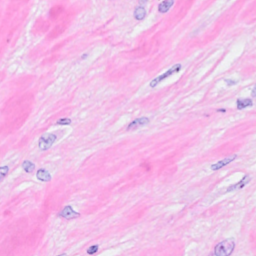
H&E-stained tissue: Breast